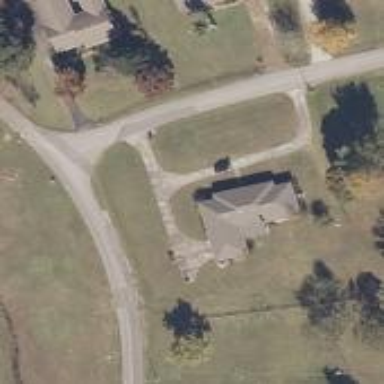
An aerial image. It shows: Driveway leading to service road.